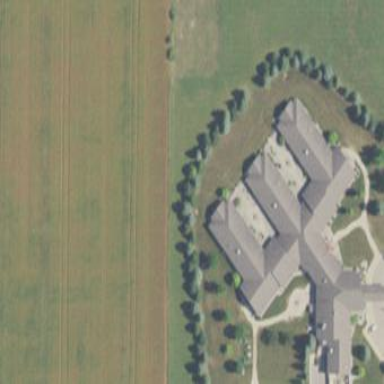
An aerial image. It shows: Building.